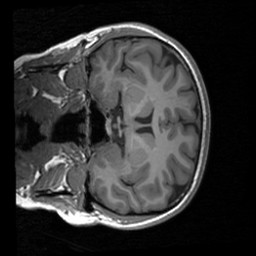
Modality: T1w
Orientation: coronal
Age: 23
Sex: female
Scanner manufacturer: siemens
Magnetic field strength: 3 T
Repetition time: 1.9 s
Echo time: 0.00226 s